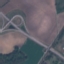
Label: Highway